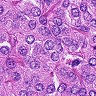
Metastatic tissue present: yes